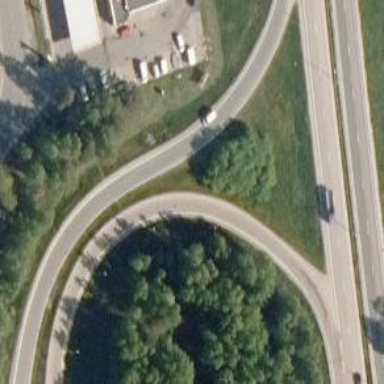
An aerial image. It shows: Asphalt trunk link road.